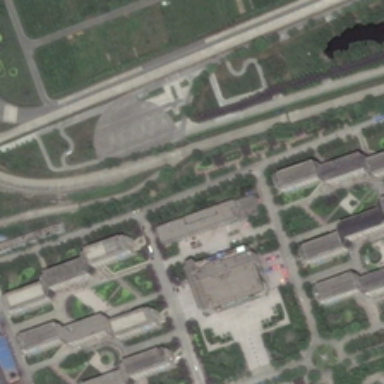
A building is in front of the central square, surrounded by dark green trees .